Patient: sex F, age 54
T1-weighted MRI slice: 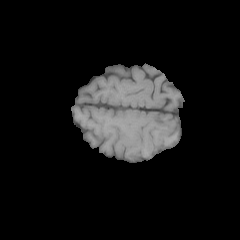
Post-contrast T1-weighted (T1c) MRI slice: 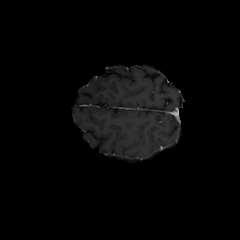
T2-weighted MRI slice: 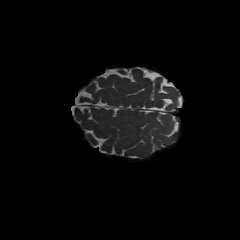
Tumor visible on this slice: no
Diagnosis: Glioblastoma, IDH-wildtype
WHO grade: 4